Aerial crown-view tile of a tropical tree (Barro Colorado Island, Panama), acquired 20250915:
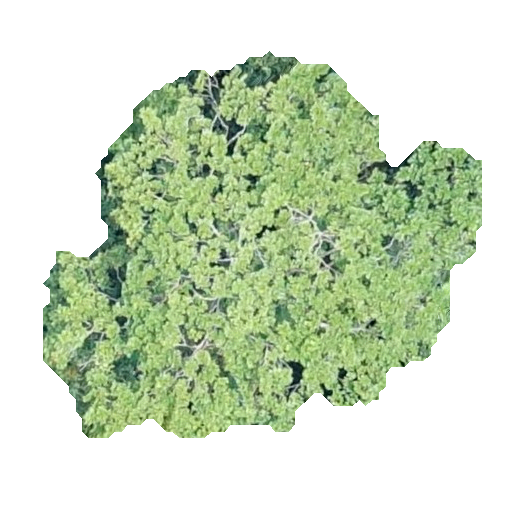
Species: Simarouba amara
GBIF accepted scientific name: Simarouba amara
Crown area: 170.079 m²